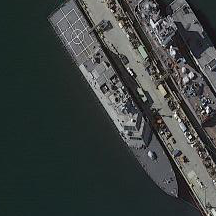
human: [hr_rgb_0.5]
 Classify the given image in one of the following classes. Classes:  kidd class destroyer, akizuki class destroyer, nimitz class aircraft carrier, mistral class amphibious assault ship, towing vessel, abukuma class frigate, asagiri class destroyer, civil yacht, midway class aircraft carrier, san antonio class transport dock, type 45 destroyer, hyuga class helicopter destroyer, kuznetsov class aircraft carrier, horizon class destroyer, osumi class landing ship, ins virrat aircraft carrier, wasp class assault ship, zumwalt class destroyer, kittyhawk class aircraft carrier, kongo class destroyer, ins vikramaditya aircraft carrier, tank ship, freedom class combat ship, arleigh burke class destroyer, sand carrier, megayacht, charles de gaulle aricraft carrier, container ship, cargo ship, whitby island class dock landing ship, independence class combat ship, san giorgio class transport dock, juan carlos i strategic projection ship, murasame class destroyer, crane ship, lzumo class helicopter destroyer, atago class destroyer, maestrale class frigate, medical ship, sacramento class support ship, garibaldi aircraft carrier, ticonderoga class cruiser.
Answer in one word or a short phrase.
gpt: Freedom class combat ship